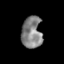
Tissue: skin
Cell type: Epithelial cells
Senescence score: 0.2551
Nuclear area (px): 629
Mean DAPI intensity: 131.444